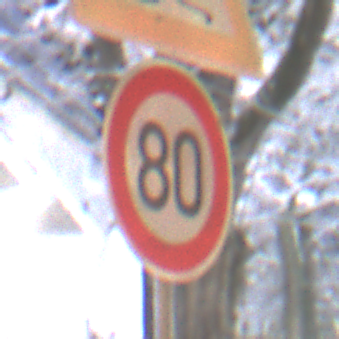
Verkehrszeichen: Geschwindigkeit80
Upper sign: SchleuderOderRutschgefahr
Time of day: Night
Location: Outdoor (Urban)
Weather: Overcast
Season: Winter
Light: Artificial